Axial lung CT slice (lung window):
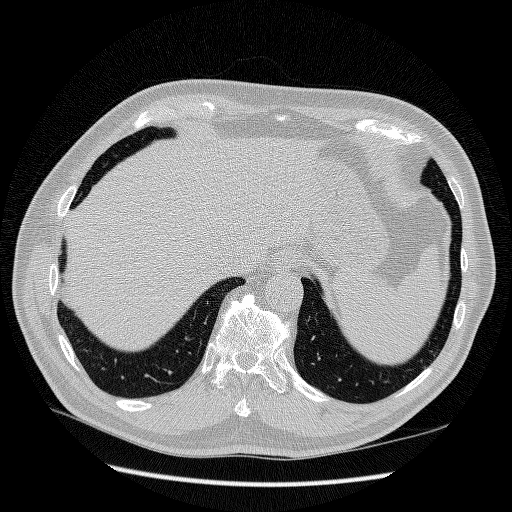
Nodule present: no